Question: I am using PDFbox as an external library in Java in eclipse, every time I use some class/method from PDFBox, a java execution window would appear, just like my program calls another java program (it is the same java window when I use PDFBox in terminal.)
But this does not happen when I use other libraries and I feel like this process slows down my program (maybe not true). And I just do not like it? Anyone has idea why this happens and how to control it?
See the rightmost icon? It appears every time I run my program with PDFbox involved.

Here is a piece of code I used to extract text,
'''
PDDocument document = PDDocument.load(file_name);
PDFTextStripper stripper = new PDFTextStripper();
int num_of_pages = document.getNumberOfPages();
int begin_page = num_of_pages - (num_of_pages/5+1);
stripper.setStartPage(begin_page);
String all_text = stripper.getText(document);
'''
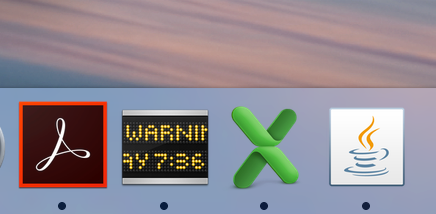
Answer: I know this is ancient but just in case you're like me and Googling around trying to solve this, just update your configuration with the following under VM Options:
'''
-Djava.awt.headless=true -Djava.awt.headlessLib=true
'''